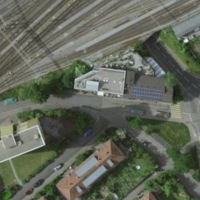
EUNIS habitat code: 57
Species observed at this site:
Symphoricarpos albus
Ligdia adustata
Acer pseudoplatanus